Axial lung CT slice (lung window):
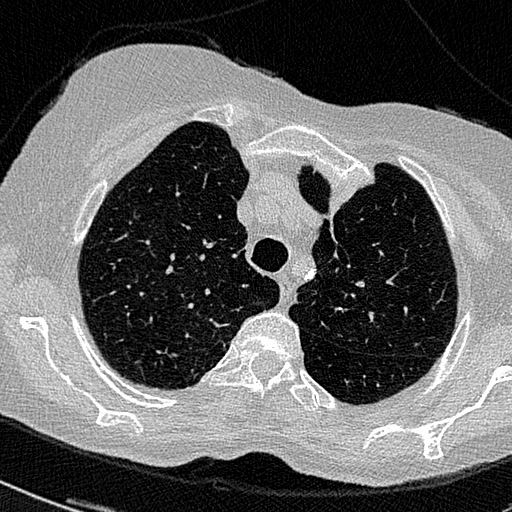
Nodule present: no